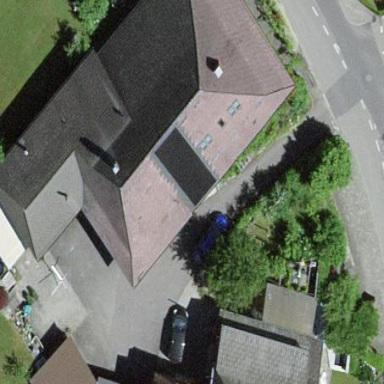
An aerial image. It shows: Residential building.